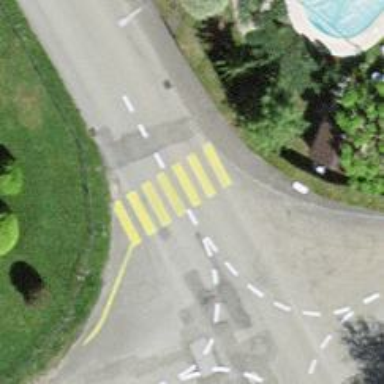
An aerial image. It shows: Marked crossing on the road.